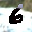
Label: 6